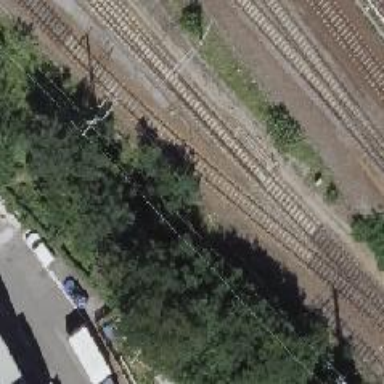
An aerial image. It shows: Railway switch with the turnout side on the right.